Brain MRI, t2w sequence, axial 2D slice.
Patient: age 35, sex F, weight 78 kg, height 1.78 m
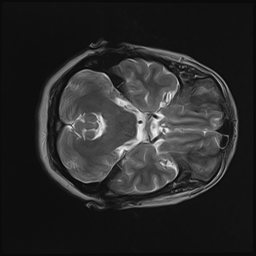